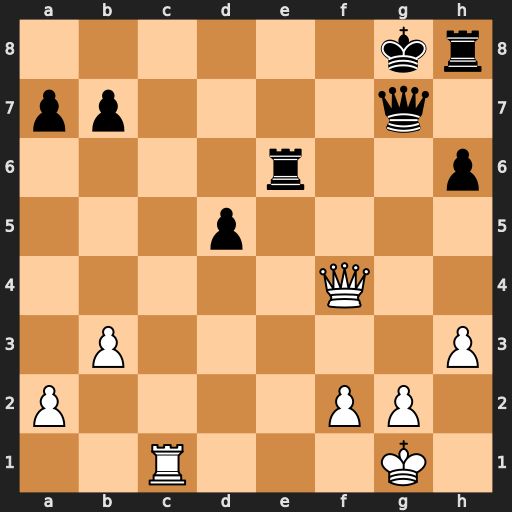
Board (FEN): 6kr/pp4q1/4r2p/3p4/5Q2/1P5P/P4PP1/2R3K1
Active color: w
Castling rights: -
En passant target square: -
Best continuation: Rc8+ Kh7 Rc7 Rf8 Rxg7+